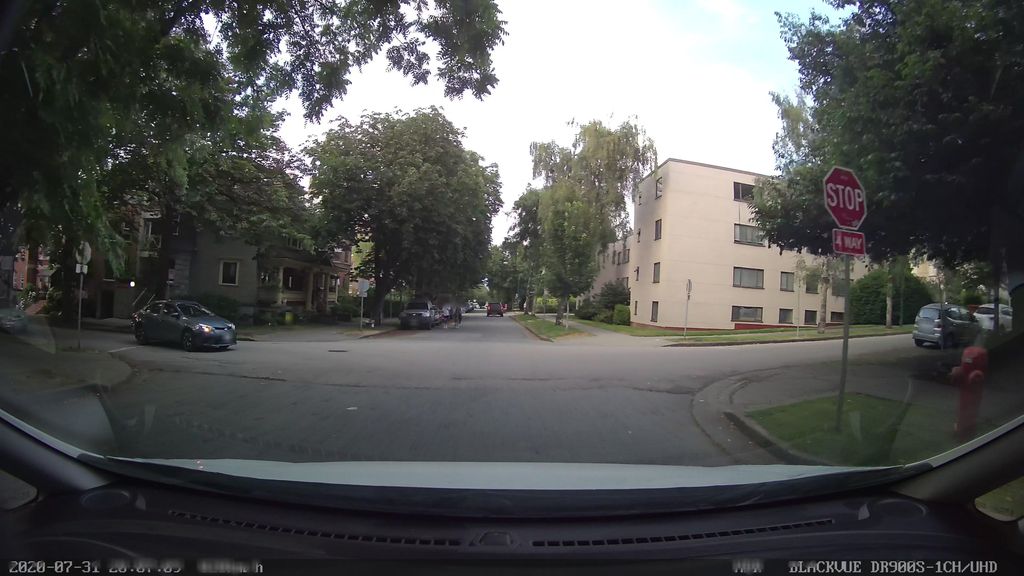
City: vancouver